Question: Count the number of objects in the diagram.
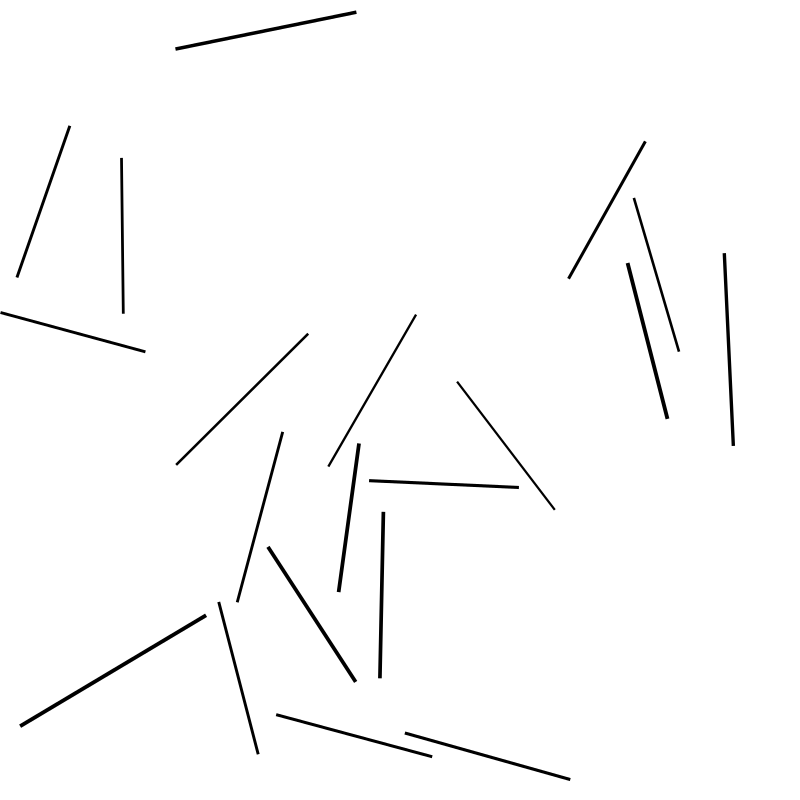
Answer: 20